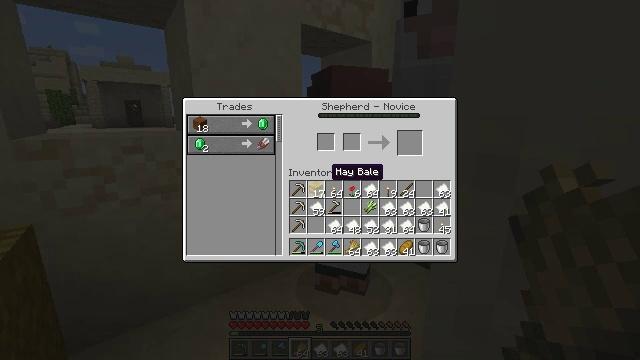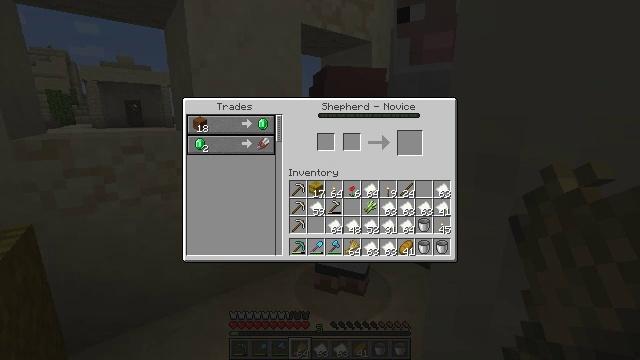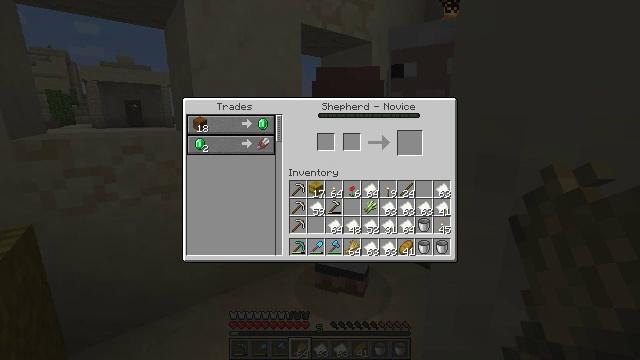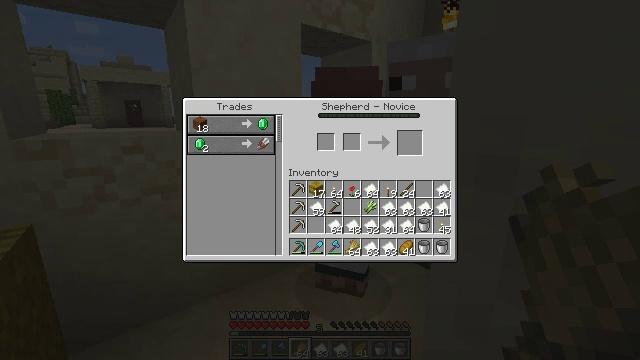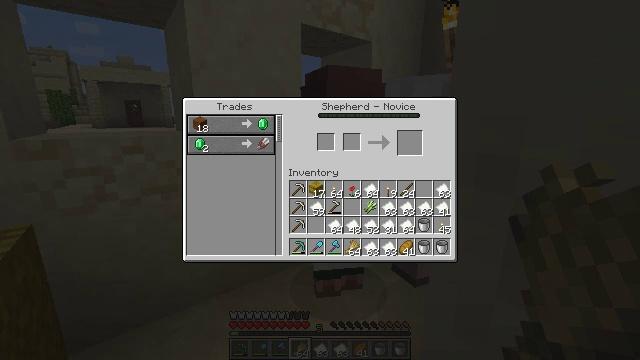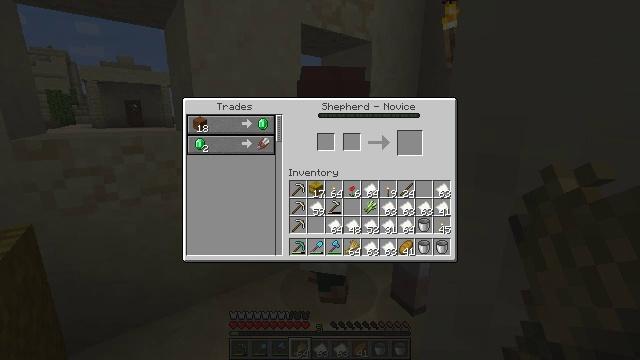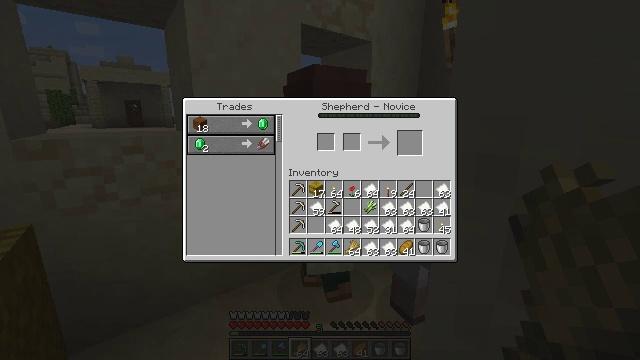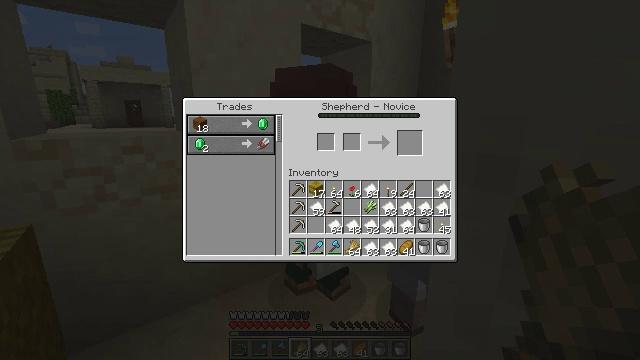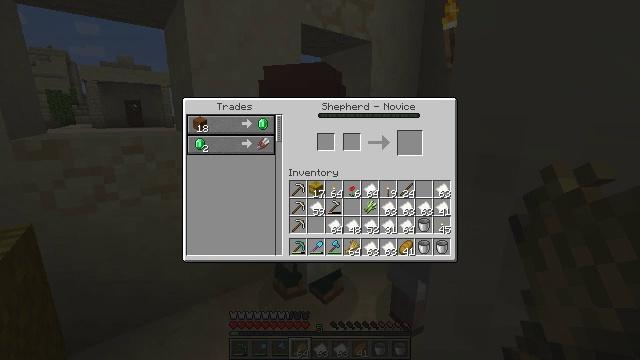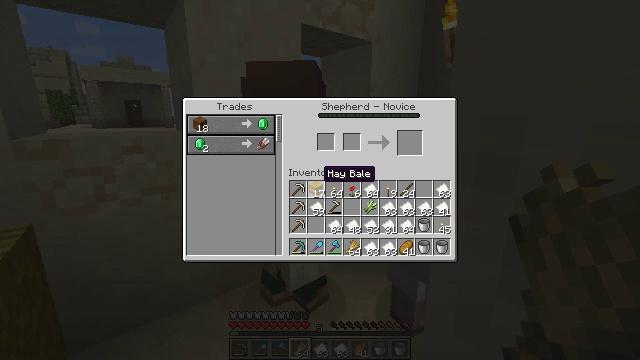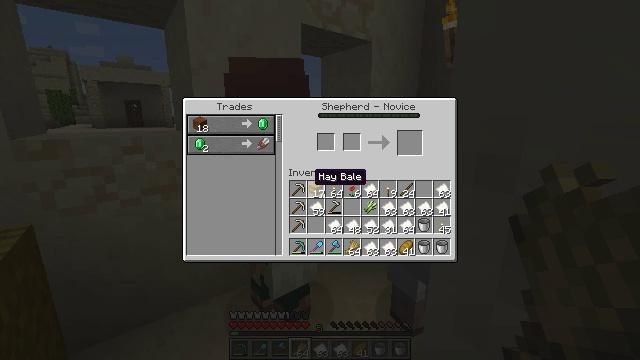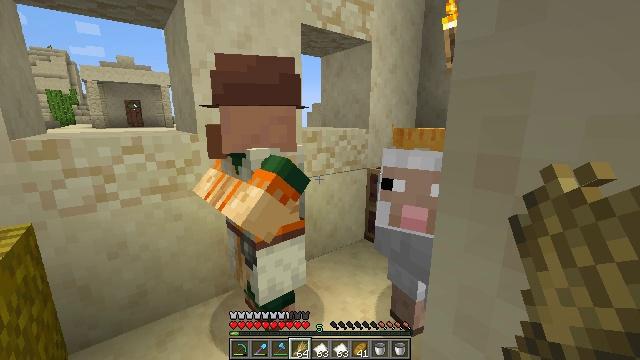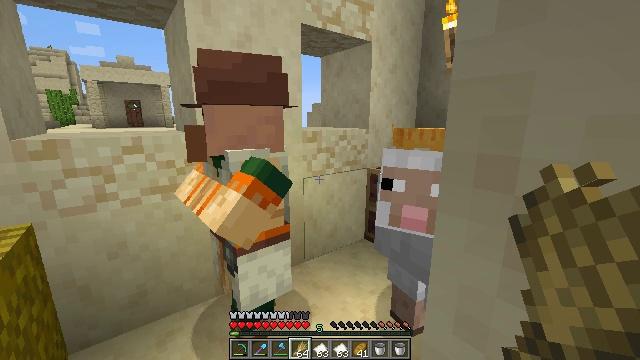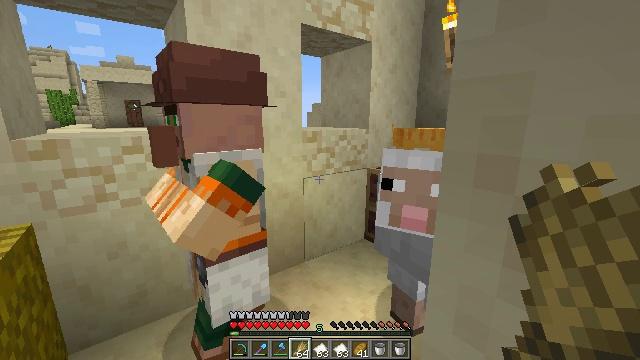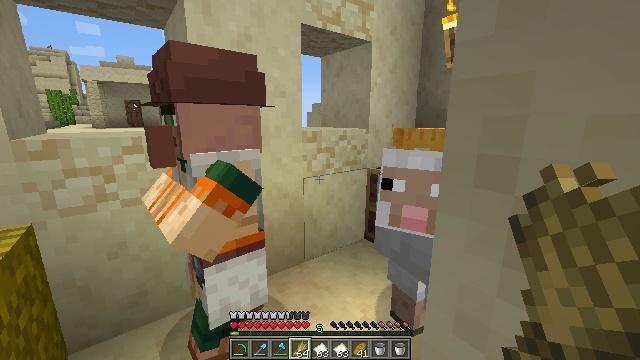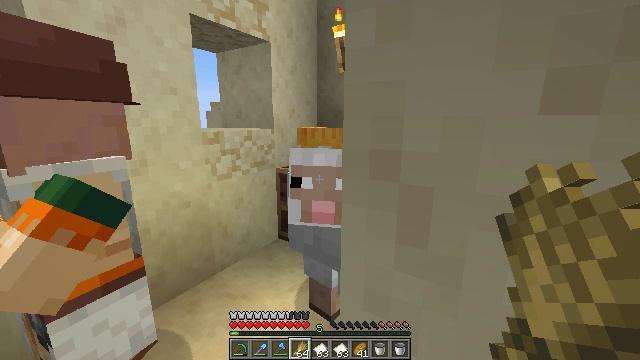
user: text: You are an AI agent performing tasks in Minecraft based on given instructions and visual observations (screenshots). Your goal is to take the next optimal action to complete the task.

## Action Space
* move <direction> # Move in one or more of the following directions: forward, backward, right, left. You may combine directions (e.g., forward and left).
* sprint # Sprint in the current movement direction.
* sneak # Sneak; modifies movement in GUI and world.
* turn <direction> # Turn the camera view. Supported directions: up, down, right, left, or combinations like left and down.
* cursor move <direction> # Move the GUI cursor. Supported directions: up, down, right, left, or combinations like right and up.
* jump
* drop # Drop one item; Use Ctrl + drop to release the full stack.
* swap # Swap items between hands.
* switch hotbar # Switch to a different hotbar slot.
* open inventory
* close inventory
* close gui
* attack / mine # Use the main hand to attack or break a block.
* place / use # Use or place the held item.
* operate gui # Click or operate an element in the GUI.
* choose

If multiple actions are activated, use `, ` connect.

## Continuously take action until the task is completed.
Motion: motion action
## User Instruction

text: Mine smooth sandstone using a pickaxe.
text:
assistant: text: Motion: no_op
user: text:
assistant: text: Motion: no_op
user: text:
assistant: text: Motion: no_op
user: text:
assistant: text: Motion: no_op
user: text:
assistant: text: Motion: no_op
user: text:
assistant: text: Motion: no_op
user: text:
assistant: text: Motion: no_op
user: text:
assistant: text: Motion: no_op
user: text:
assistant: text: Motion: cursor move left
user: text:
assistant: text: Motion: cursor move left
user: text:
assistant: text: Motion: no_op
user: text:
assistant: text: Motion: close gui
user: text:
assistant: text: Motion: no_op
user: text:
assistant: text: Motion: no_op
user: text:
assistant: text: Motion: turn right
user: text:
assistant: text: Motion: turn right and up
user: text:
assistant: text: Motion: turn right
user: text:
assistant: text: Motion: move forward, turn right
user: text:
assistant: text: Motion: move forward
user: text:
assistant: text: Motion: move forward
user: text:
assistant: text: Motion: move forward
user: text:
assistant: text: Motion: move forward
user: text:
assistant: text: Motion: move forward
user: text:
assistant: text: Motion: move forward
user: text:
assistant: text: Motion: move forward
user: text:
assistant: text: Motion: move forward
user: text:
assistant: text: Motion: move forward, turn right
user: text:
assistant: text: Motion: move forward, turn right
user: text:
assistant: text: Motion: move forward, turn right
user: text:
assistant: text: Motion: move forward, turn right